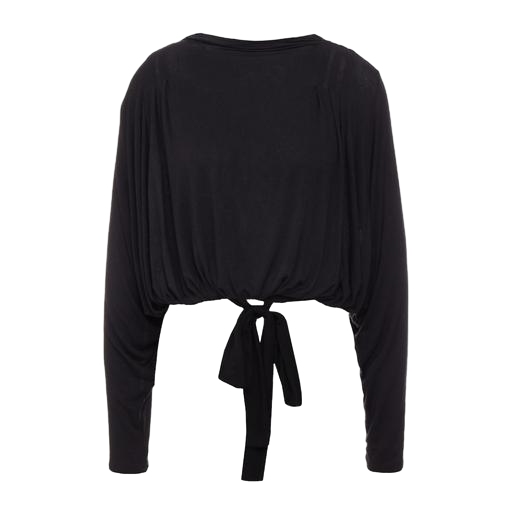
black sara tie-front top, black tie-front top, black tied top, white background